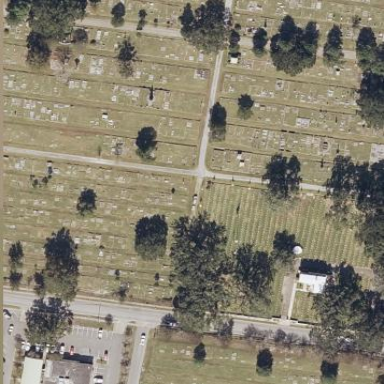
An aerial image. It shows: Sector of the cemetery.